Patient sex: M
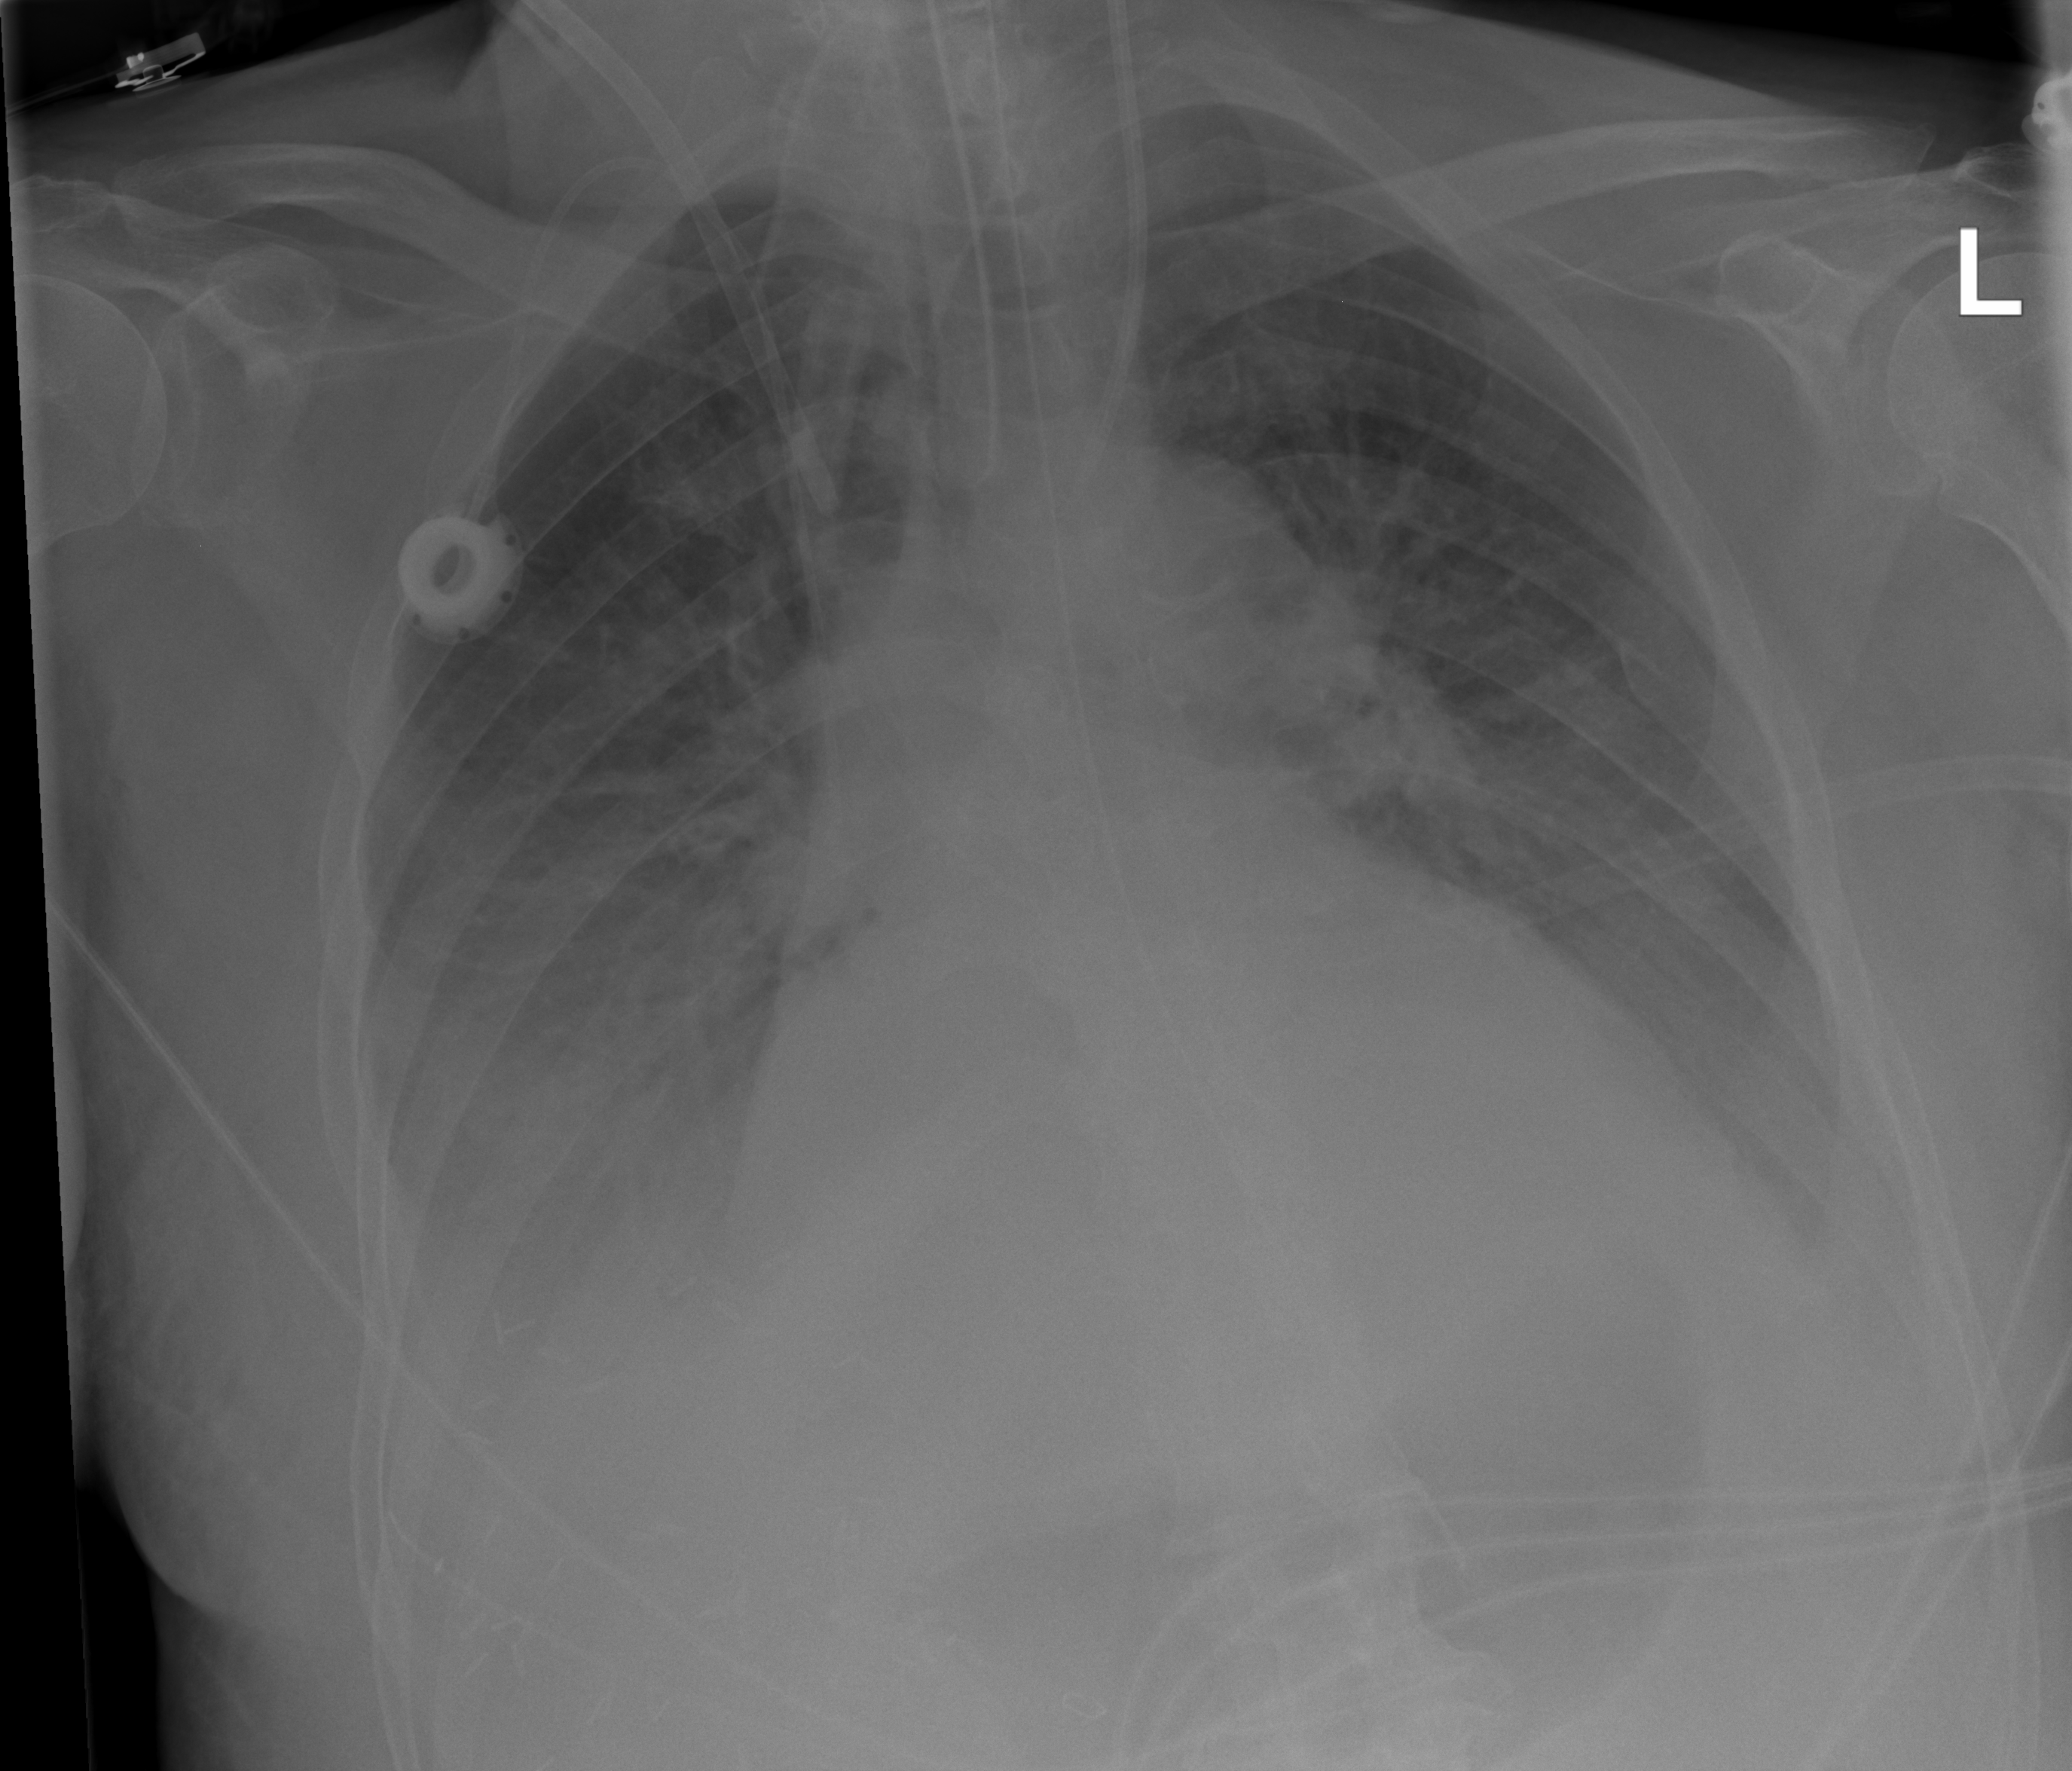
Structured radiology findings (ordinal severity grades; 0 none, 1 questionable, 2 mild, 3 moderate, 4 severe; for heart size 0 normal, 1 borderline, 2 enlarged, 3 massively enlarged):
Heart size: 2
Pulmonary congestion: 2
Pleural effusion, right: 2
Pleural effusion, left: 1
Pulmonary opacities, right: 0
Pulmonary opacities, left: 0
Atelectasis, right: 3
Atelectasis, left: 3